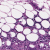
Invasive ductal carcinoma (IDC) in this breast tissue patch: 1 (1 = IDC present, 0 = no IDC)